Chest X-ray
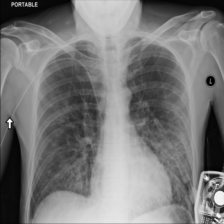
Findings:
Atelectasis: negative
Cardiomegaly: negative
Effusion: negative
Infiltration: positive
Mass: negative
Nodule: negative
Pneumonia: negative
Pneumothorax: negative
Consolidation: negative
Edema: negative
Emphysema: negative
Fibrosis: negative
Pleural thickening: negative
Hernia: negative